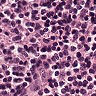
Metastatic tissue present: no